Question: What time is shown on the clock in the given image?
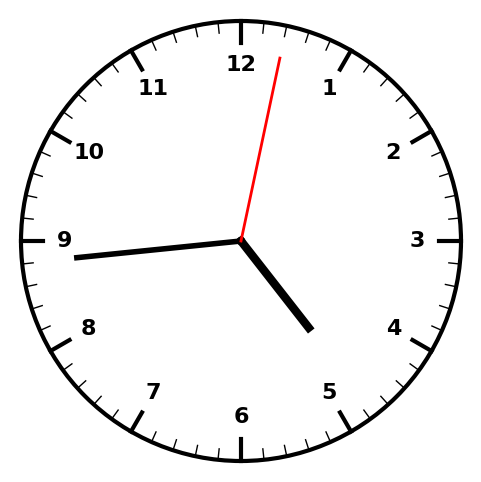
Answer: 04:44:02